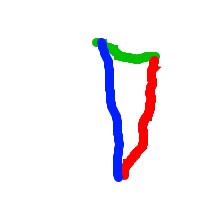
Shape: triangle